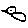
Label: bird